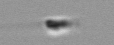
Label: flagellate_morphotype3